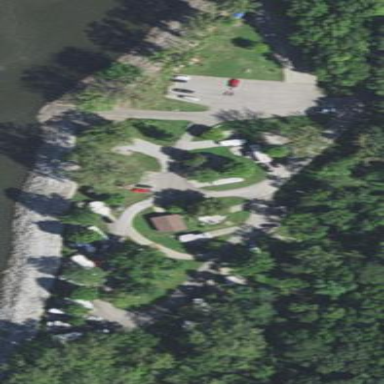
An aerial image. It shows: Campsite designated for tourism.